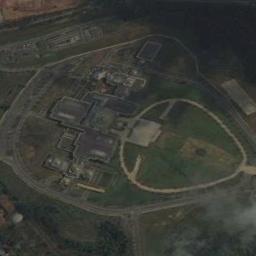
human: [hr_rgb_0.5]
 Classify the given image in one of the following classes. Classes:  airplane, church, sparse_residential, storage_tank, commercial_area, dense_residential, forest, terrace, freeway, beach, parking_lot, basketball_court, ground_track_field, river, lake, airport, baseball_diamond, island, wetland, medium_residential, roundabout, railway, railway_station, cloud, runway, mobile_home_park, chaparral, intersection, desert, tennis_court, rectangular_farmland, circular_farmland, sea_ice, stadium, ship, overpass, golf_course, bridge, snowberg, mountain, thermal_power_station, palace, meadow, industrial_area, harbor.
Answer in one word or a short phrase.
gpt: palace